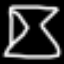
Label: hourglass